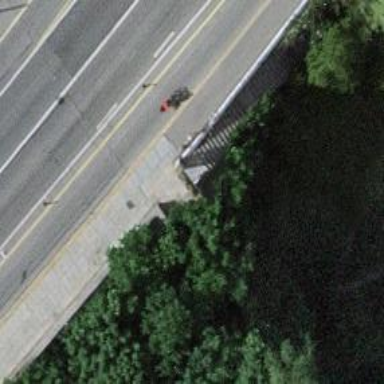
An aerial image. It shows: Footway made of stone.